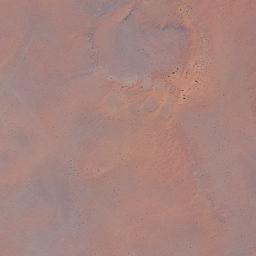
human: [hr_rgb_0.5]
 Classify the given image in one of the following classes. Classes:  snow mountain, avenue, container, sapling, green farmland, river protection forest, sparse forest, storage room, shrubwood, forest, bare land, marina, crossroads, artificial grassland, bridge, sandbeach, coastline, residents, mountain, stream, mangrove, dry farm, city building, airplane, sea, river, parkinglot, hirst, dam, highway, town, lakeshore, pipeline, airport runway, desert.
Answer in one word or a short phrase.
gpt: desert